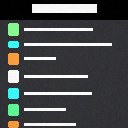
Screen state: on